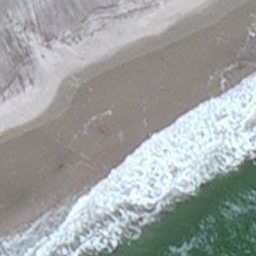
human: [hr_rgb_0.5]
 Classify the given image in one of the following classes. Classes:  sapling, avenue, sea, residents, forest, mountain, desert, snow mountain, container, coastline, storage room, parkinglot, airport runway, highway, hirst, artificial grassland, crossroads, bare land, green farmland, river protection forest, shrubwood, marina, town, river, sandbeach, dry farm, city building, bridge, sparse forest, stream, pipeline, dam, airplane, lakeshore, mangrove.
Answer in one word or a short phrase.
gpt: coastline